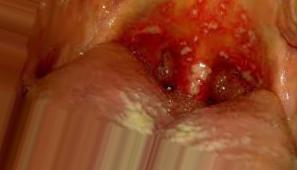
Condition: Mouth Ulcer